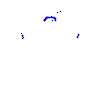
Particle: kaon